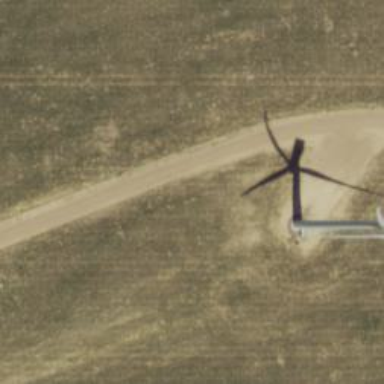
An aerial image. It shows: Wind turbine generator that utilizes wind as its source for generating electricity. It is of the horizontal axis type.